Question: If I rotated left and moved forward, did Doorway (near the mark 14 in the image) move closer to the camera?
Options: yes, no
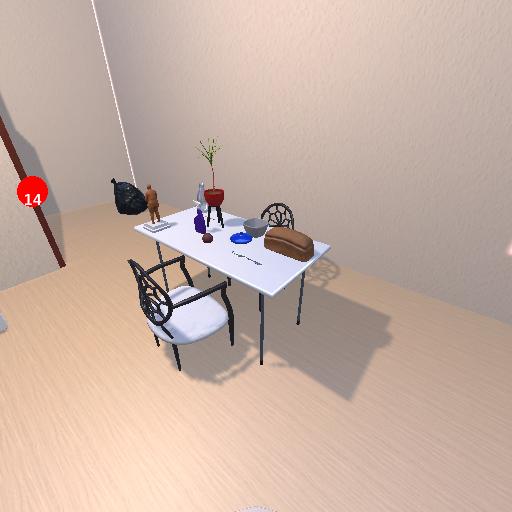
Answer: yes